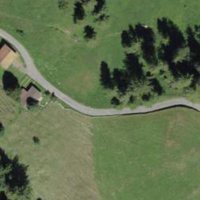
EUNIS habitat code: 24
Species observed at this site:
Papilio machaon
Pieris napi